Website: slack
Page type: billing-address
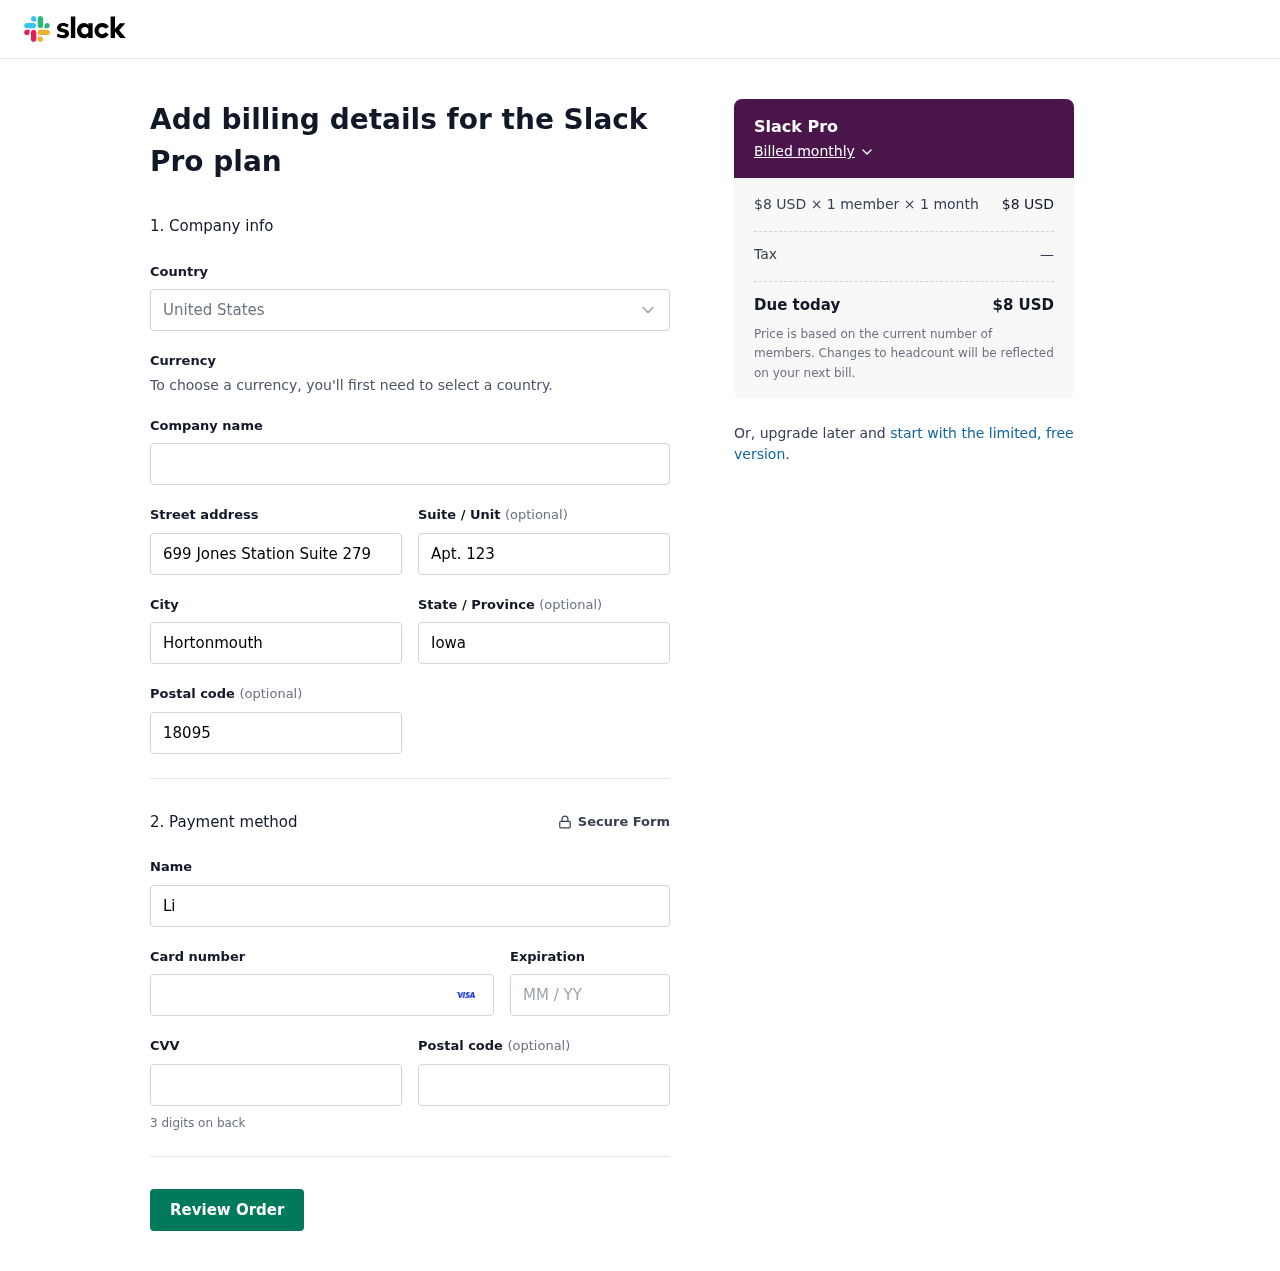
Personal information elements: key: PII_CARD_CVV
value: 963
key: PII_CARD_EXPIRY
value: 11/28
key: PII_CARD_NUMBER
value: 4364 2135 1923 2699
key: PII_CITY
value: Hortonmouth
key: PII_COUNTRY
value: United States
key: PII_FULLNAME
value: Lindsay Sims
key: PII_POSTCODE
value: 18095
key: PII_POSTCODE2
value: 18826
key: PII_STATE
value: Iowa
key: PII_STREET
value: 699 Jones Station Suite 279
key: PII_STREET2
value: Apt. 123
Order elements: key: ORDER_PLAN_PRICE
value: $8 USD
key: ORDER_NUM_MEMBERS
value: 1 member
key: ORDER_NUM_MONTHS
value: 1 month
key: ORDER_SUBTOTAL
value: $8 USD
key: ORDER_TAX
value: —
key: ORDER_TOTAL
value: $8 USD